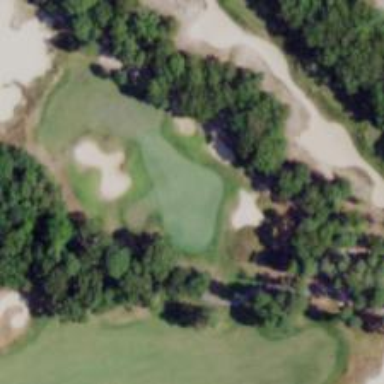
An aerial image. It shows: View of golf hole.